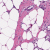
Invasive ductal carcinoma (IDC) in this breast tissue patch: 1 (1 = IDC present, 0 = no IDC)